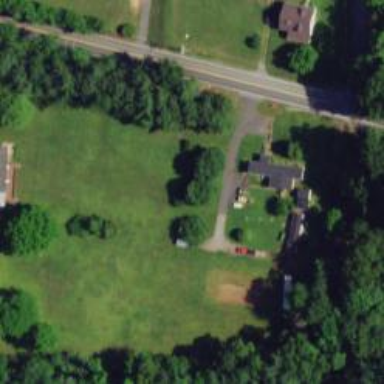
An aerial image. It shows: Driveway.